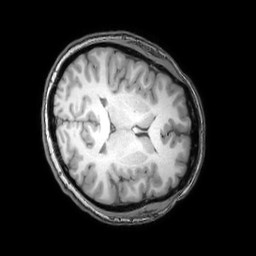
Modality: T1w
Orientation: axial
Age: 33
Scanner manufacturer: philips
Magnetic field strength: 3 T
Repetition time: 0.007 s
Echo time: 0.003501 s